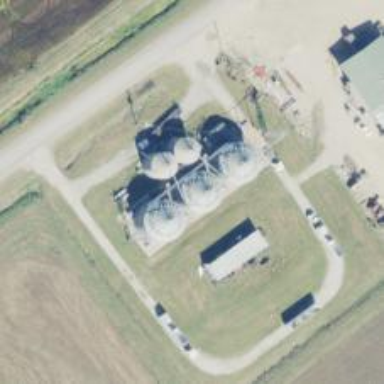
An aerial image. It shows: Silo.